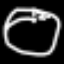
Label: clock